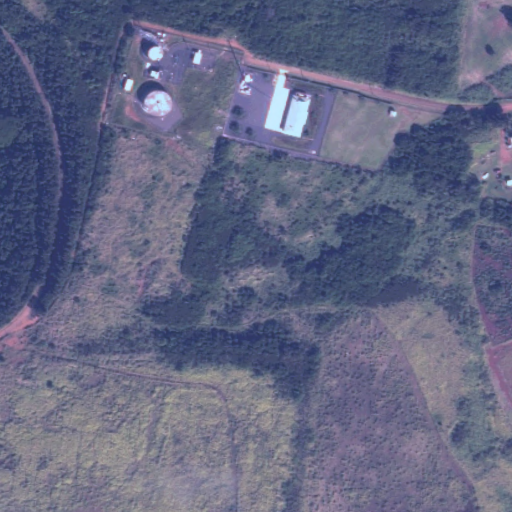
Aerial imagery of mountain in Hawaii named Puu Alanakau containing only unknown